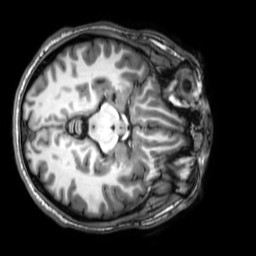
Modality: T1w
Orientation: axial
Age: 31
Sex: male
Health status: healthy
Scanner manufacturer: philips
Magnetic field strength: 3 T
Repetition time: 0.009 s
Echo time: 0.003996 s